Question: I want to have several 'ImageView's' on my front page, that is my main class, like say Six, arranged in columns of twos, I wanted to do this since I want to be able to implement simple on click listeners to events. I am however lost to how I can add the scroll view due to 'ScrollView' always wanting one child. I am currently using 'LinearLayout' vertical Orientation.
Here is the sample of what I want to achieve with a 'ScrollView' in it

My Code so far :)
'''
<LinearLayout
xmlns:android="http://schemas.android.com/apk/res/android"
xmlns:app="http://schemas.android.com/apk/res-auto"
xmlns:tools="http://schemas.android.com/tools"
android:layout_width="match_parent"
android:layout_height="match_parent"
xmlns:card_view="http://schemas.android.com/tools"
android:orientation="vertical"
tools:context=".Activities.MainActivity"
tools:showIn="@layout/app_bar_main"
>
<LinearLayout
android:layout_width="wrap_content"
android:layout_height="wrap_content"
android:layout_marginStart="4dp"
android:layout_marginEnd="4dp"
android:paddingTop="60dp">
<android.support.v7.widget.CardView
android:layout_width="182dp"
android:layout_height="245dp"
app:cardUseCompatPadding="true"
card_view:cardCornerRadius="4dp"
>
<ImageView
android:layout_width="match_parent"
android:layout_height="match_parent"
android:id="@+id/image1"
android:scaleType="fitXY"
app:srcCompat="@drawable/events_gradient"
android:contentDescription="@string/todo" />
</android.support.v7.widget.CardView>
<android.support.v7.widget.CardView
android:layout_width="182dp"
android:layout_height="245dp"
app:cardUseCompatPadding="true"
card_view:cardCornerRadius="4dp">
<ImageView
android:layout_width="match_parent"
android:layout_height="match_parent"
android:id="@+id/image2"
android:scaleType="fitXY"
app:srcCompat="@drawable/kaa_rada"
android:contentDescription="@string/todo" />
</android.support.v7.widget.CardView>
</LinearLayout>
<LinearLayout
android:layout_width="wrap_content"
android:layout_height="wrap_content"
android:layout_marginEnd="4dp"
android:layout_marginStart="4dp">
<android.support.v7.widget.CardView
android:layout_width="182dp"
android:layout_height="245dp"
app:cardUseCompatPadding="true"
card_view:cardCornerRadius="4dp">
<ImageView
android:id="@+id/image3"
android:scaleType="fitXY"
android:layout_width="match_parent"
android:layout_height="match_parent"
app:srcCompat="@drawable/doc"
android:contentDescription="@string/todo" />
</android.support.v7.widget.CardView>
<android.support.v7.widget.CardView
android:layout_width="182dp"
android:layout_height="245dp"
app:cardUseCompatPadding="true"
card_view:cardCornerRadius="4dp">
<ImageView
android:layout_width="match_parent"
android:layout_height="match_parent"
android:id="@+id/image4"
android:scaleType="fitXY"
app:srcCompat="@drawable/mythgradient"
android:contentDescription="@string/todo" />
</android.support.v7.widget.CardView>
</LinearLayout>
</LinearLayout>
'''
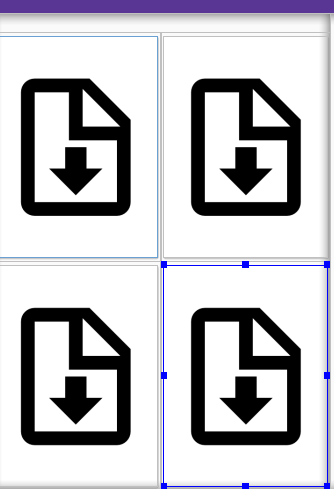
Answer: > Enclose your inner layout inside Scrollview like,
'''
<LinearLayout
xmlns:android="http://schemas.android.com/apk/res/android"
xmlns:app="http://schemas.android.com/apk/res-auto"
xmlns:tools="http://schemas.android.com/tools"
android:layout_width="match_parent"
android:layout_height="match_parent"
xmlns:card_view="http://schemas.android.com/tools"
android:orientation="vertical"
tools:context=".Activities.MainActivity"
tools:showIn="@layout/app_bar_main"
>
<ScrollView
android:layout_width="match_parent"
android:layout_height="match_parent"
android:fillViewport="true">
<LinearLayout
android:layout_width="match_parent"
android:layout_height="wrap_content"
android:orientation="vertical">
<LinearLayout
android:layout_width="wrap_content"
android:layout_height="wrap_content"
android:layout_marginStart="4dp"
android:layout_marginEnd="4dp"
android:paddingTop="60dp">
<android.support.v7.widget.CardView
android:layout_width="182dp"
android:layout_height="245dp"
app:cardUseCompatPadding="true"
card_view:cardCornerRadius="4dp"
>
<ImageView
android:layout_width="match_parent"
android:layout_height="match_parent"
android:id="@+id/image1"
android:scaleType="fitXY"
app:srcCompat="@drawable/events_gradient"
android:contentDescription="@string/todo" />
</android.support.v7.widget.CardView>
<android.support.v7.widget.CardView
android:layout_width="182dp"
android:layout_height="245dp"
app:cardUseCompatPadding="true"
card_view:cardCornerRadius="4dp">
<ImageView
android:layout_width="match_parent"
android:layout_height="match_parent"
android:id="@+id/image2"
android:scaleType="fitXY"
app:srcCompat="@drawable/kaa_rada"
android:contentDescription="@string/todo" />
</android.support.v7.widget.CardView>
</LinearLayout>
<LinearLayout
android:layout_width="wrap_content"
android:layout_height="wrap_content"
android:layout_marginEnd="4dp"
android:layout_marginStart="4dp">
<android.support.v7.widget.CardView
android:layout_width="182dp"
android:layout_height="245dp"
app:cardUseCompatPadding="true"
card_view:cardCornerRadius="4dp">
<ImageView
android:id="@+id/image3"
android:scaleType="fitXY"
android:layout_width="match_parent"
android:layout_height="match_parent"
app:srcCompat="@drawable/doc"
android:contentDescription="@string/todo" />
</android.support.v7.widget.CardView>
<android.support.v7.widget.CardView
android:layout_width="182dp"
android:layout_height="245dp"
app:cardUseCompatPadding="true"
card_view:cardCornerRadius="4dp">
<ImageView
android:layout_width="match_parent"
android:layout_height="match_parent"
android:id="@+id/image4"
android:scaleType="fitXY"
app:srcCompat="@drawable/mythgradient"
android:contentDescription="@string/todo" />
</android.support.v7.widget.CardView>
</LinearLayout>
</LinearLayout>
</ScrollView>
</LinearLayout>
'''